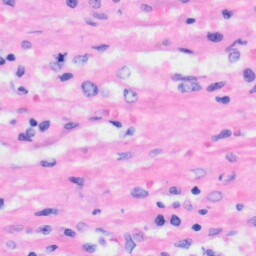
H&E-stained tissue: Liver